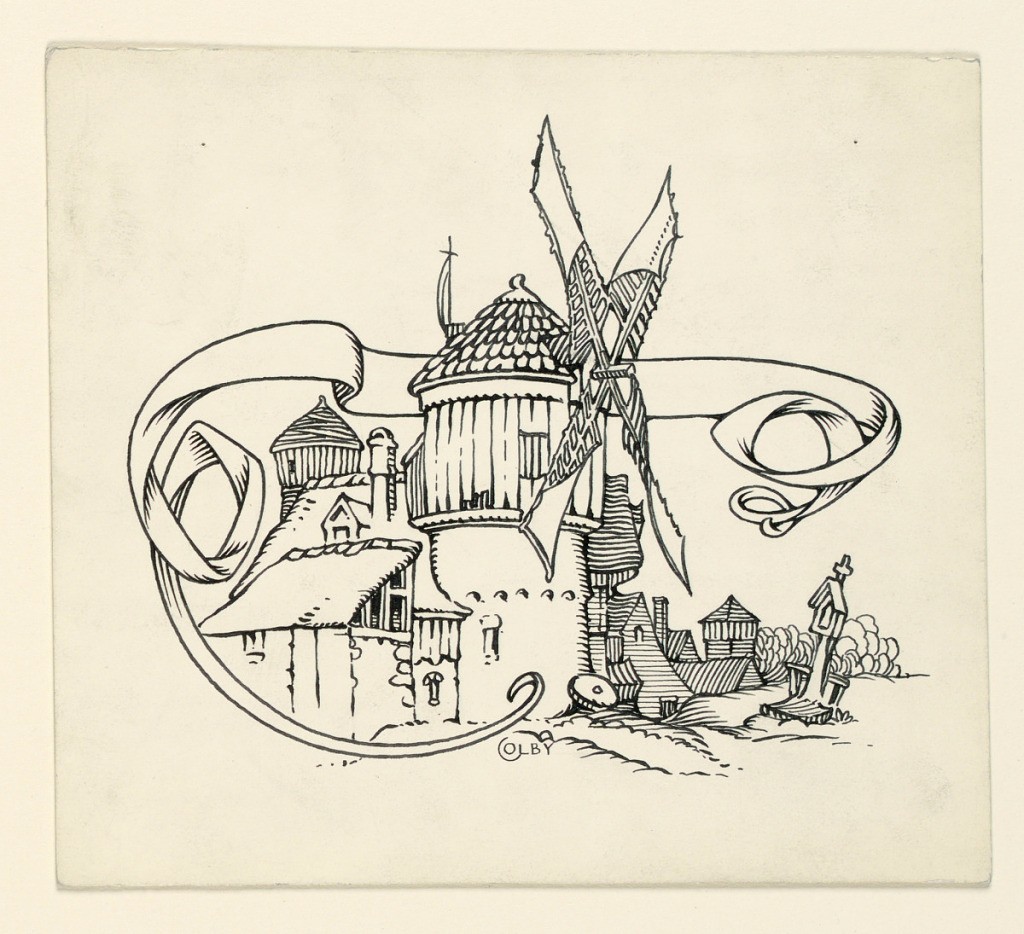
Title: Tailpiece
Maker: Homer Wayland Colby, American, 1874–1950
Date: ca. 1910
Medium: Pen and ink on illustration board
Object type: Drawing
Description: A motif composed of a windmill and other buildings, and a banderole.